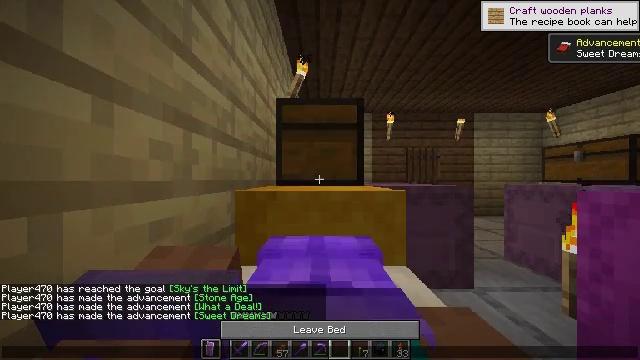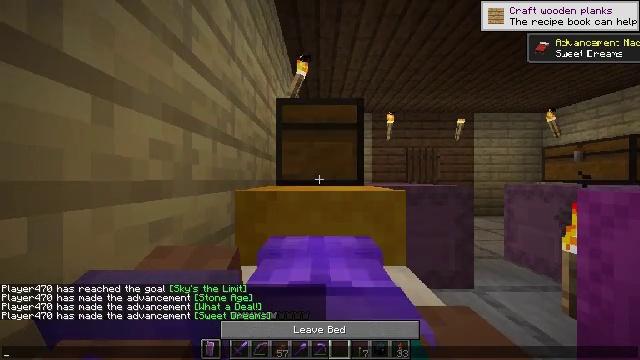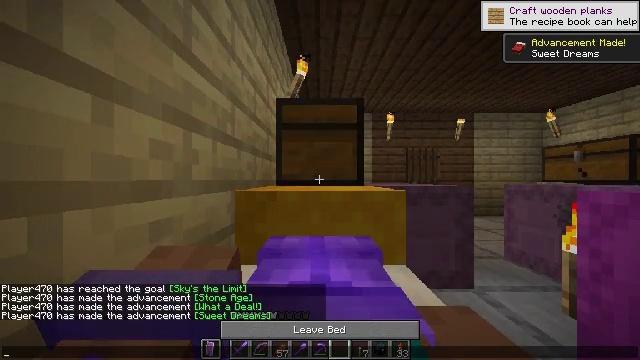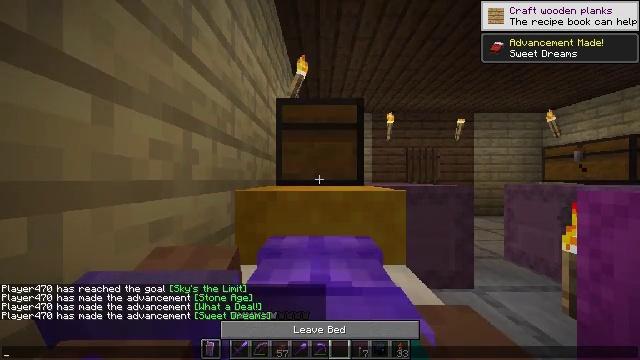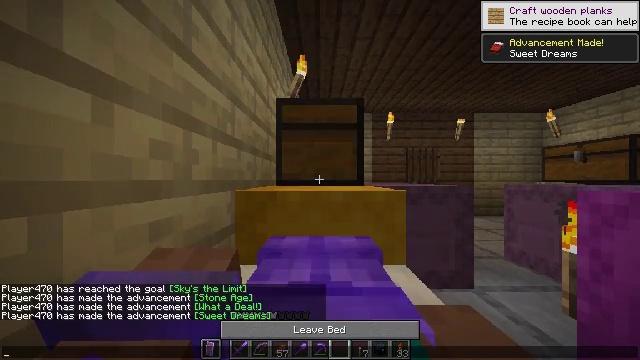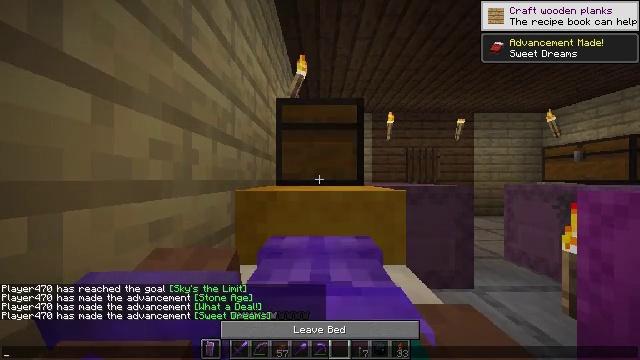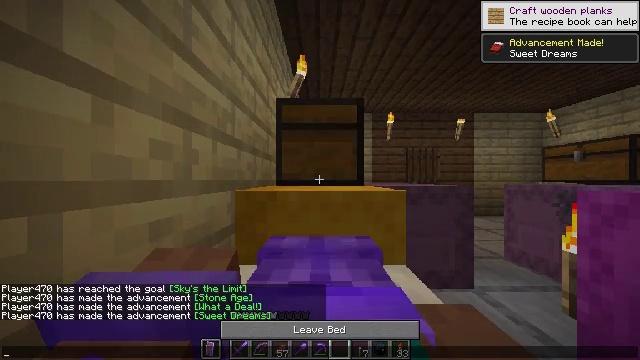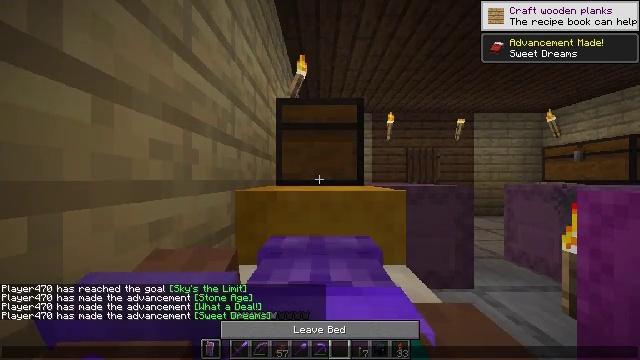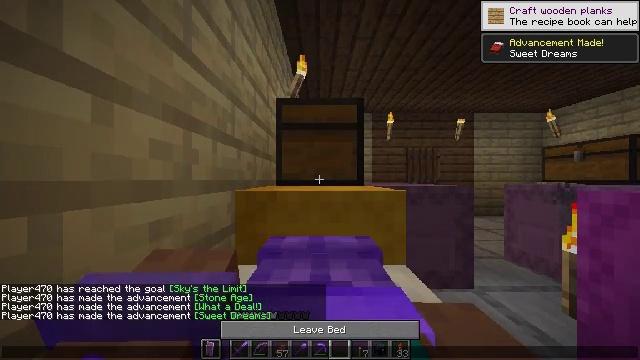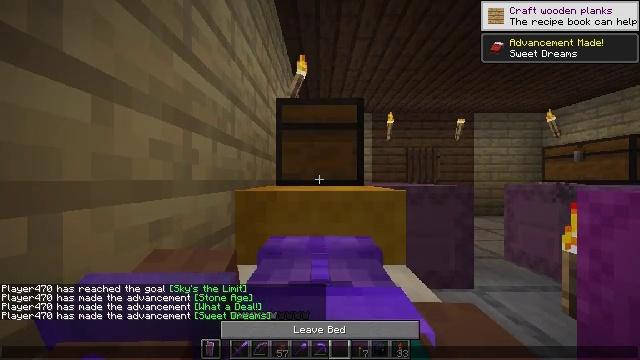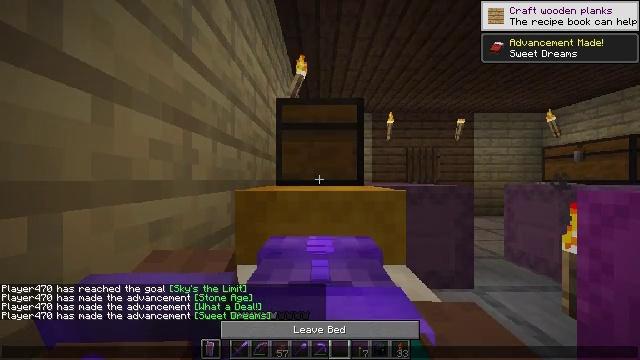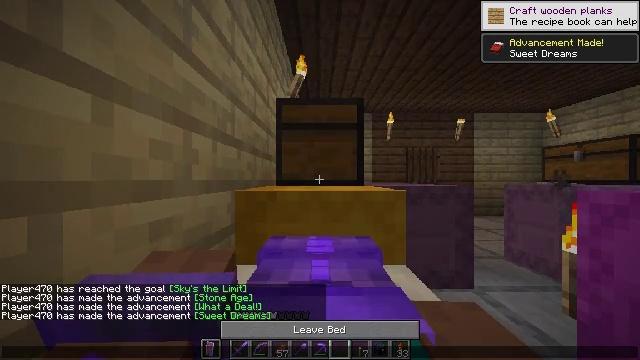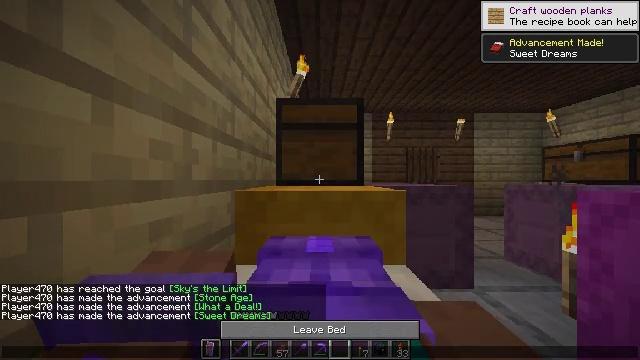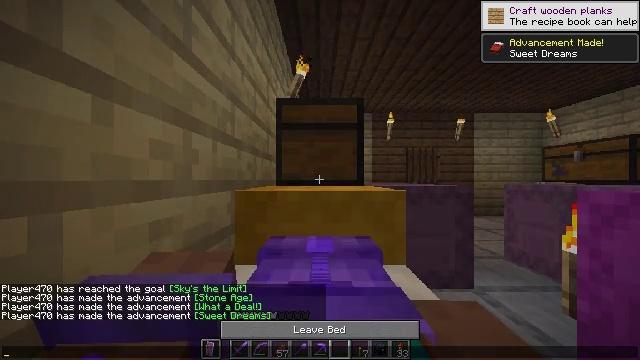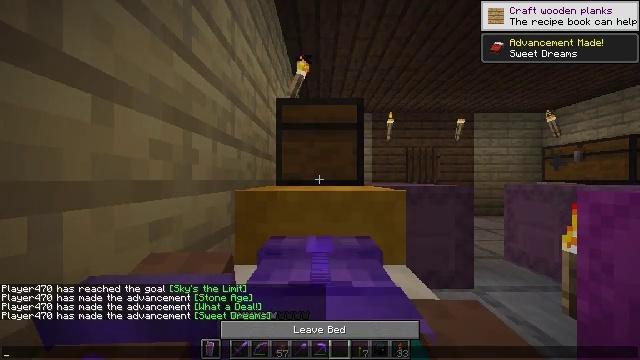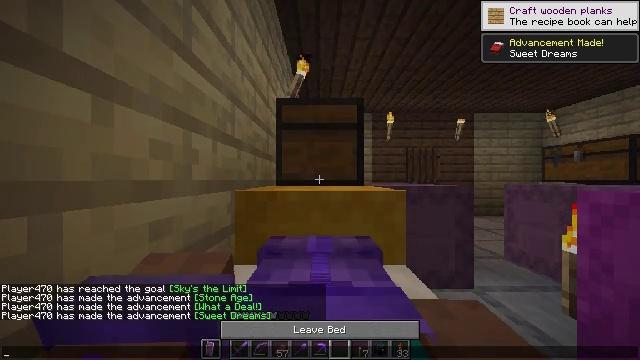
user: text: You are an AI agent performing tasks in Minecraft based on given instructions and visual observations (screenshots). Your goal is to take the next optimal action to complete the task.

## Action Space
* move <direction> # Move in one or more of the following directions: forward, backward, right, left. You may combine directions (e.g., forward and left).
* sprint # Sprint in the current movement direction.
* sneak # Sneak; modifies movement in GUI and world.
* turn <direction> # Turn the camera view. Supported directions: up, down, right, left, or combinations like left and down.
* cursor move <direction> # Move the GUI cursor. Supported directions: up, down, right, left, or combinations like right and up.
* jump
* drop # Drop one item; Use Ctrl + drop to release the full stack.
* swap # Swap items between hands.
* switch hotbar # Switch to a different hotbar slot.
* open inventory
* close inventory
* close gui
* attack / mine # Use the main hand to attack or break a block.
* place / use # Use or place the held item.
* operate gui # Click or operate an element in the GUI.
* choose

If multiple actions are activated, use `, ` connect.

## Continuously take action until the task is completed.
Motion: motion action
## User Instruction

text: Craft a dark oak fence gate in the crafting table.
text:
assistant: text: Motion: no_op
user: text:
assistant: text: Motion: no_op
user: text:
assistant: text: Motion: no_op
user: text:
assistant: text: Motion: no_op
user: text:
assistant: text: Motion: no_op
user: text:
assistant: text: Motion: no_op
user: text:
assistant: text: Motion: no_op
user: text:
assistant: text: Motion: no_op
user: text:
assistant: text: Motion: no_op
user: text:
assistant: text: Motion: no_op
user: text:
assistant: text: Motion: no_op
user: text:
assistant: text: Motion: no_op
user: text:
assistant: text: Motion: no_op
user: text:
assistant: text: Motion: no_op
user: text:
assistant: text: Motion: no_op
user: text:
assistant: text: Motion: no_op
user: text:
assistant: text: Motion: no_op
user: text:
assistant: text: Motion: no_op
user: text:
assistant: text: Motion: no_op
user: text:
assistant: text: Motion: no_op
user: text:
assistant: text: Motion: no_op
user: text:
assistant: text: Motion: no_op
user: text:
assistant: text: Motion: no_op
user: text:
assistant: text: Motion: no_op
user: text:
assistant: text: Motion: no_op
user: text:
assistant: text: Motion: no_op
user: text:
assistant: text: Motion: no_op
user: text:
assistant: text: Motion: no_op
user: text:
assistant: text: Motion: no_op
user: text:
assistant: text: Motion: no_op